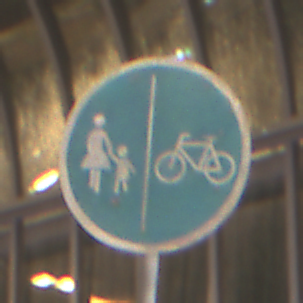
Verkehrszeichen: GetrennterRadUndGehwegRadwegRechts
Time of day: NotSpecified
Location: Indoor (Urban)
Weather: NotSpecified
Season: NotSpecified
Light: Artificial